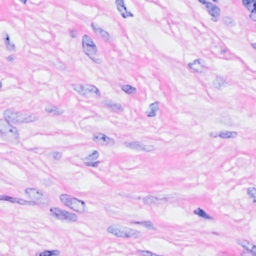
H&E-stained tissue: Breast